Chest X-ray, PA view. Patient: 27 years old, sex M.
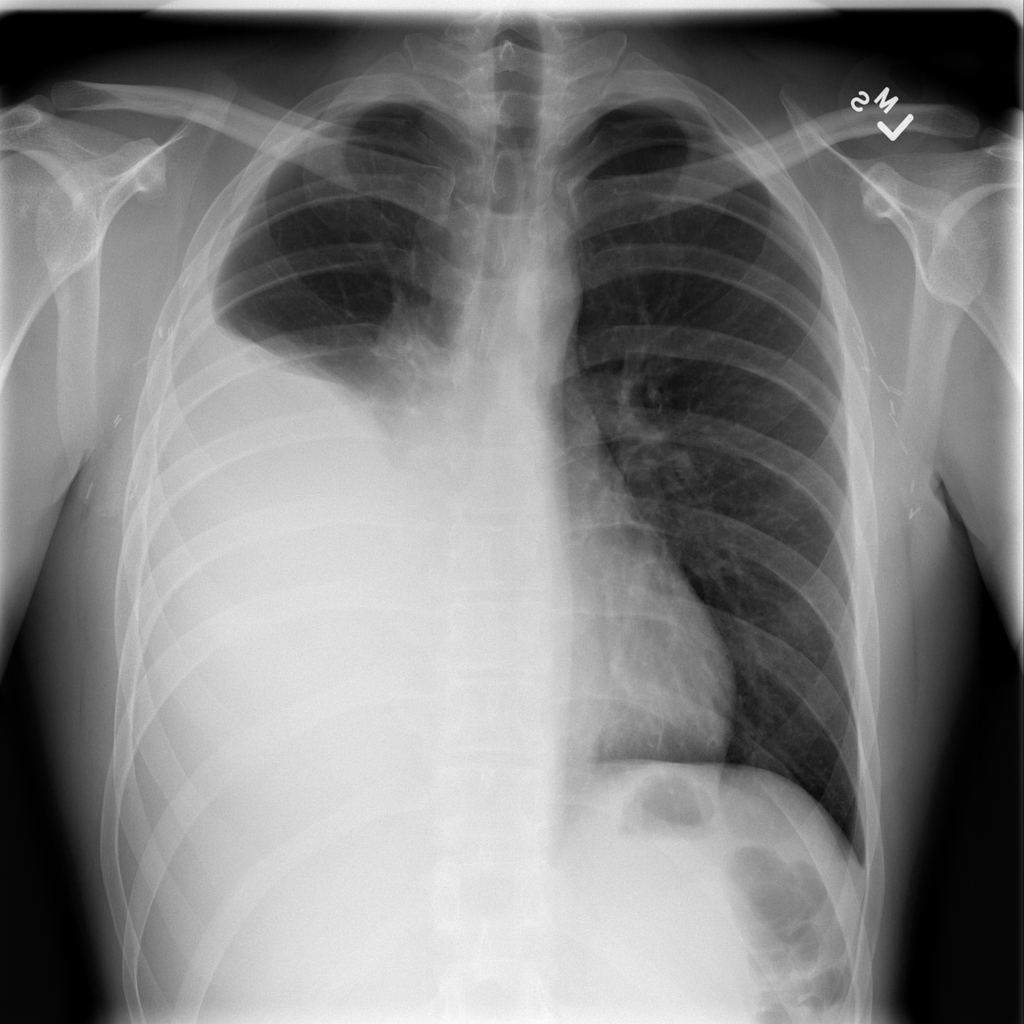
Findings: Effusion, Infiltration